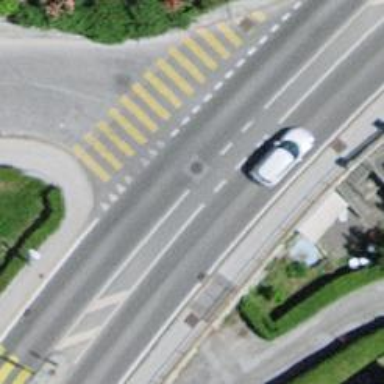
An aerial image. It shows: Sidewalk along the footway.